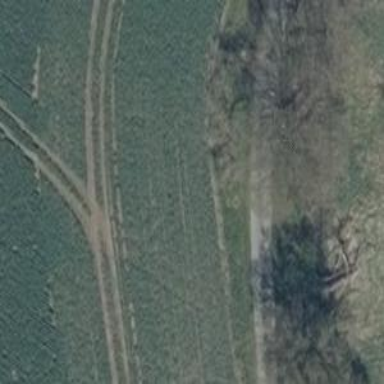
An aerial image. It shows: Track with grade 1 quality.